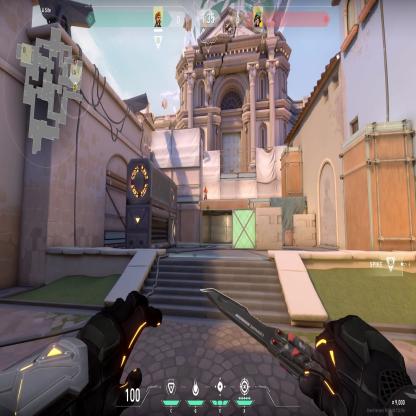
Label: enemy